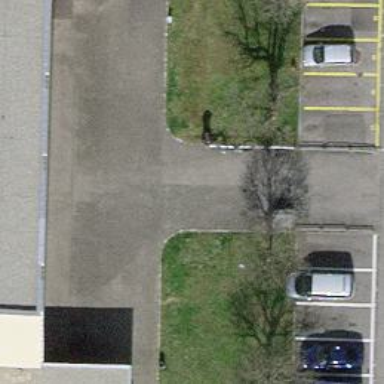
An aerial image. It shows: Asphalt pedestrian road.